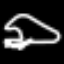
Label: frog